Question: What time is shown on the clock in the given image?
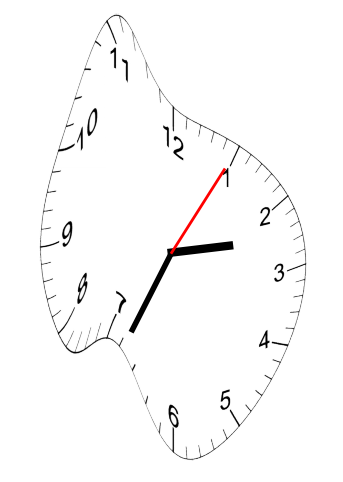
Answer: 02:34:05